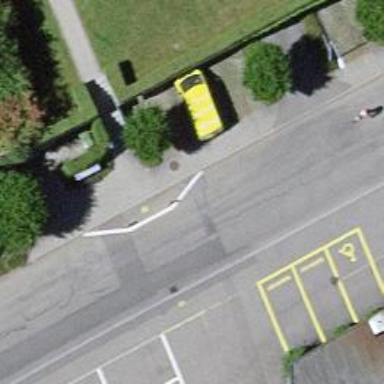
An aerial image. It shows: Unmarked crossing on footway.